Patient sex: M
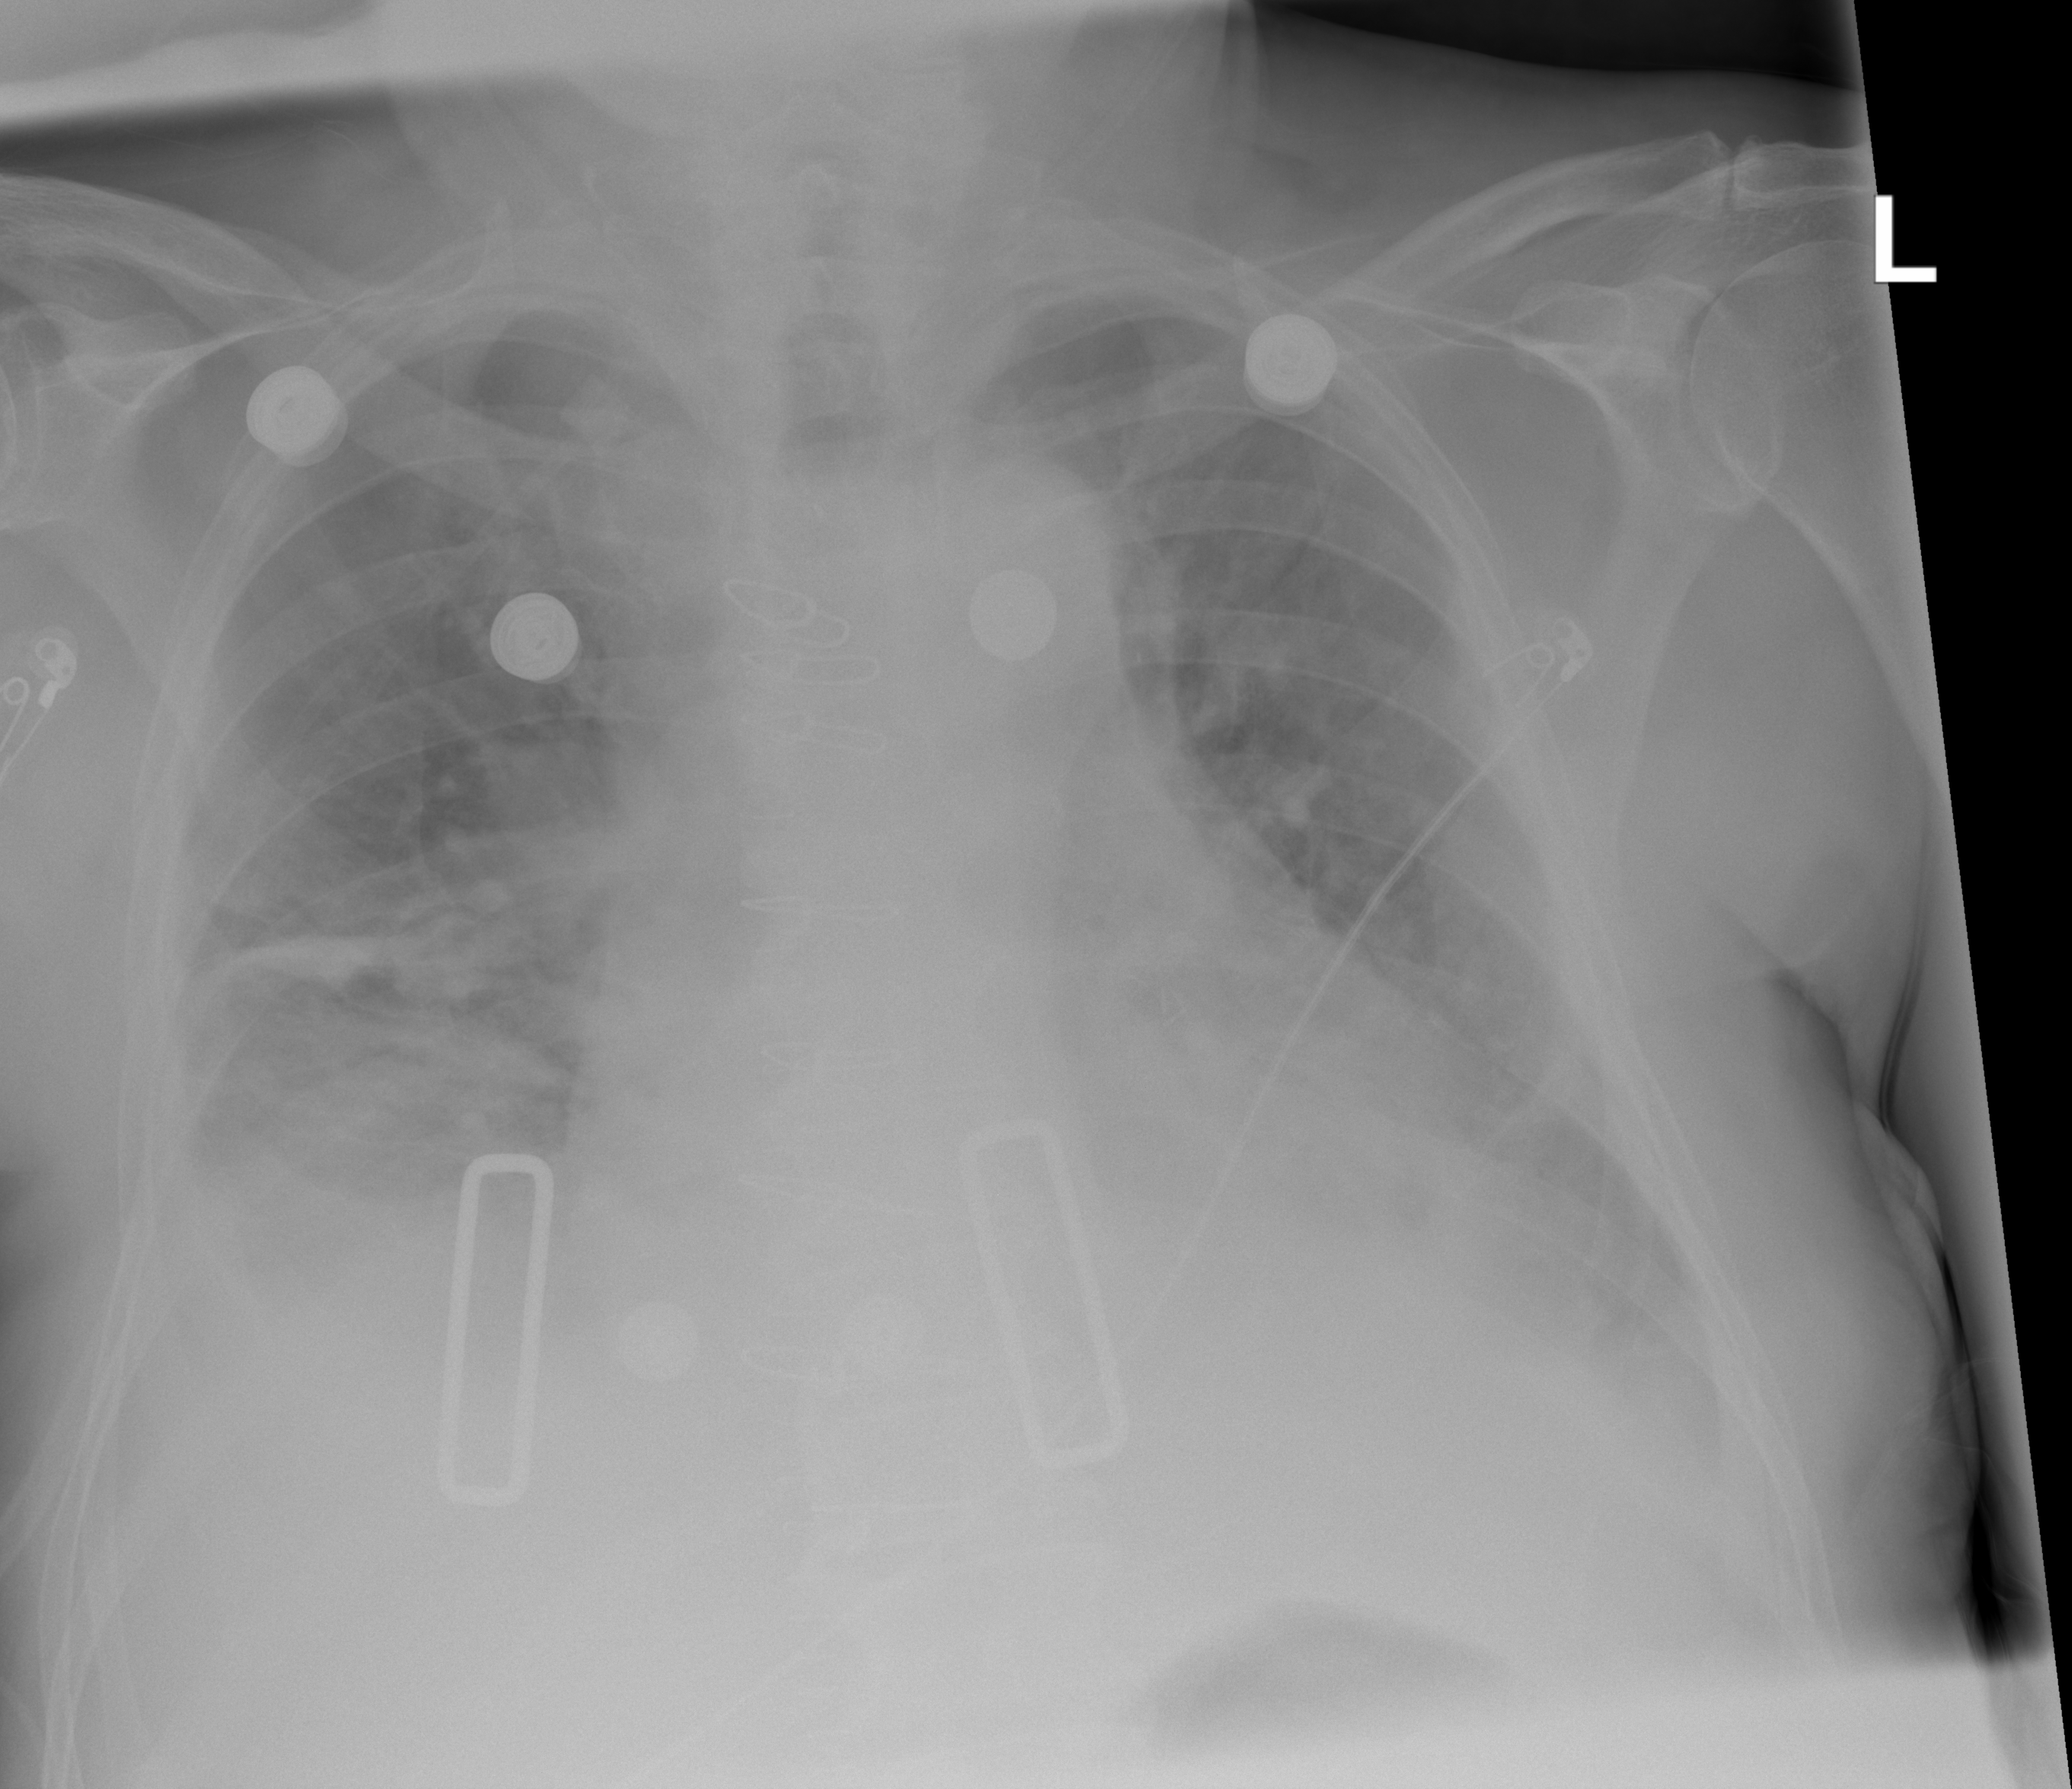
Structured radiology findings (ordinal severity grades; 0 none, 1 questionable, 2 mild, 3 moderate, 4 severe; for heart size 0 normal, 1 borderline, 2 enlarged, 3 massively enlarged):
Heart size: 2
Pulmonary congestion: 2
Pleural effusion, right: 3
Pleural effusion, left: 2
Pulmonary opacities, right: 2
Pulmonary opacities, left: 2
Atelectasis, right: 3
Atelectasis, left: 2